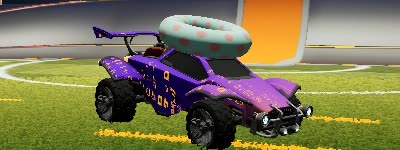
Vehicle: octane